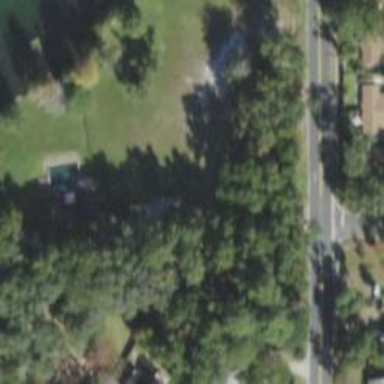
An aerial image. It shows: Driveway.